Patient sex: M
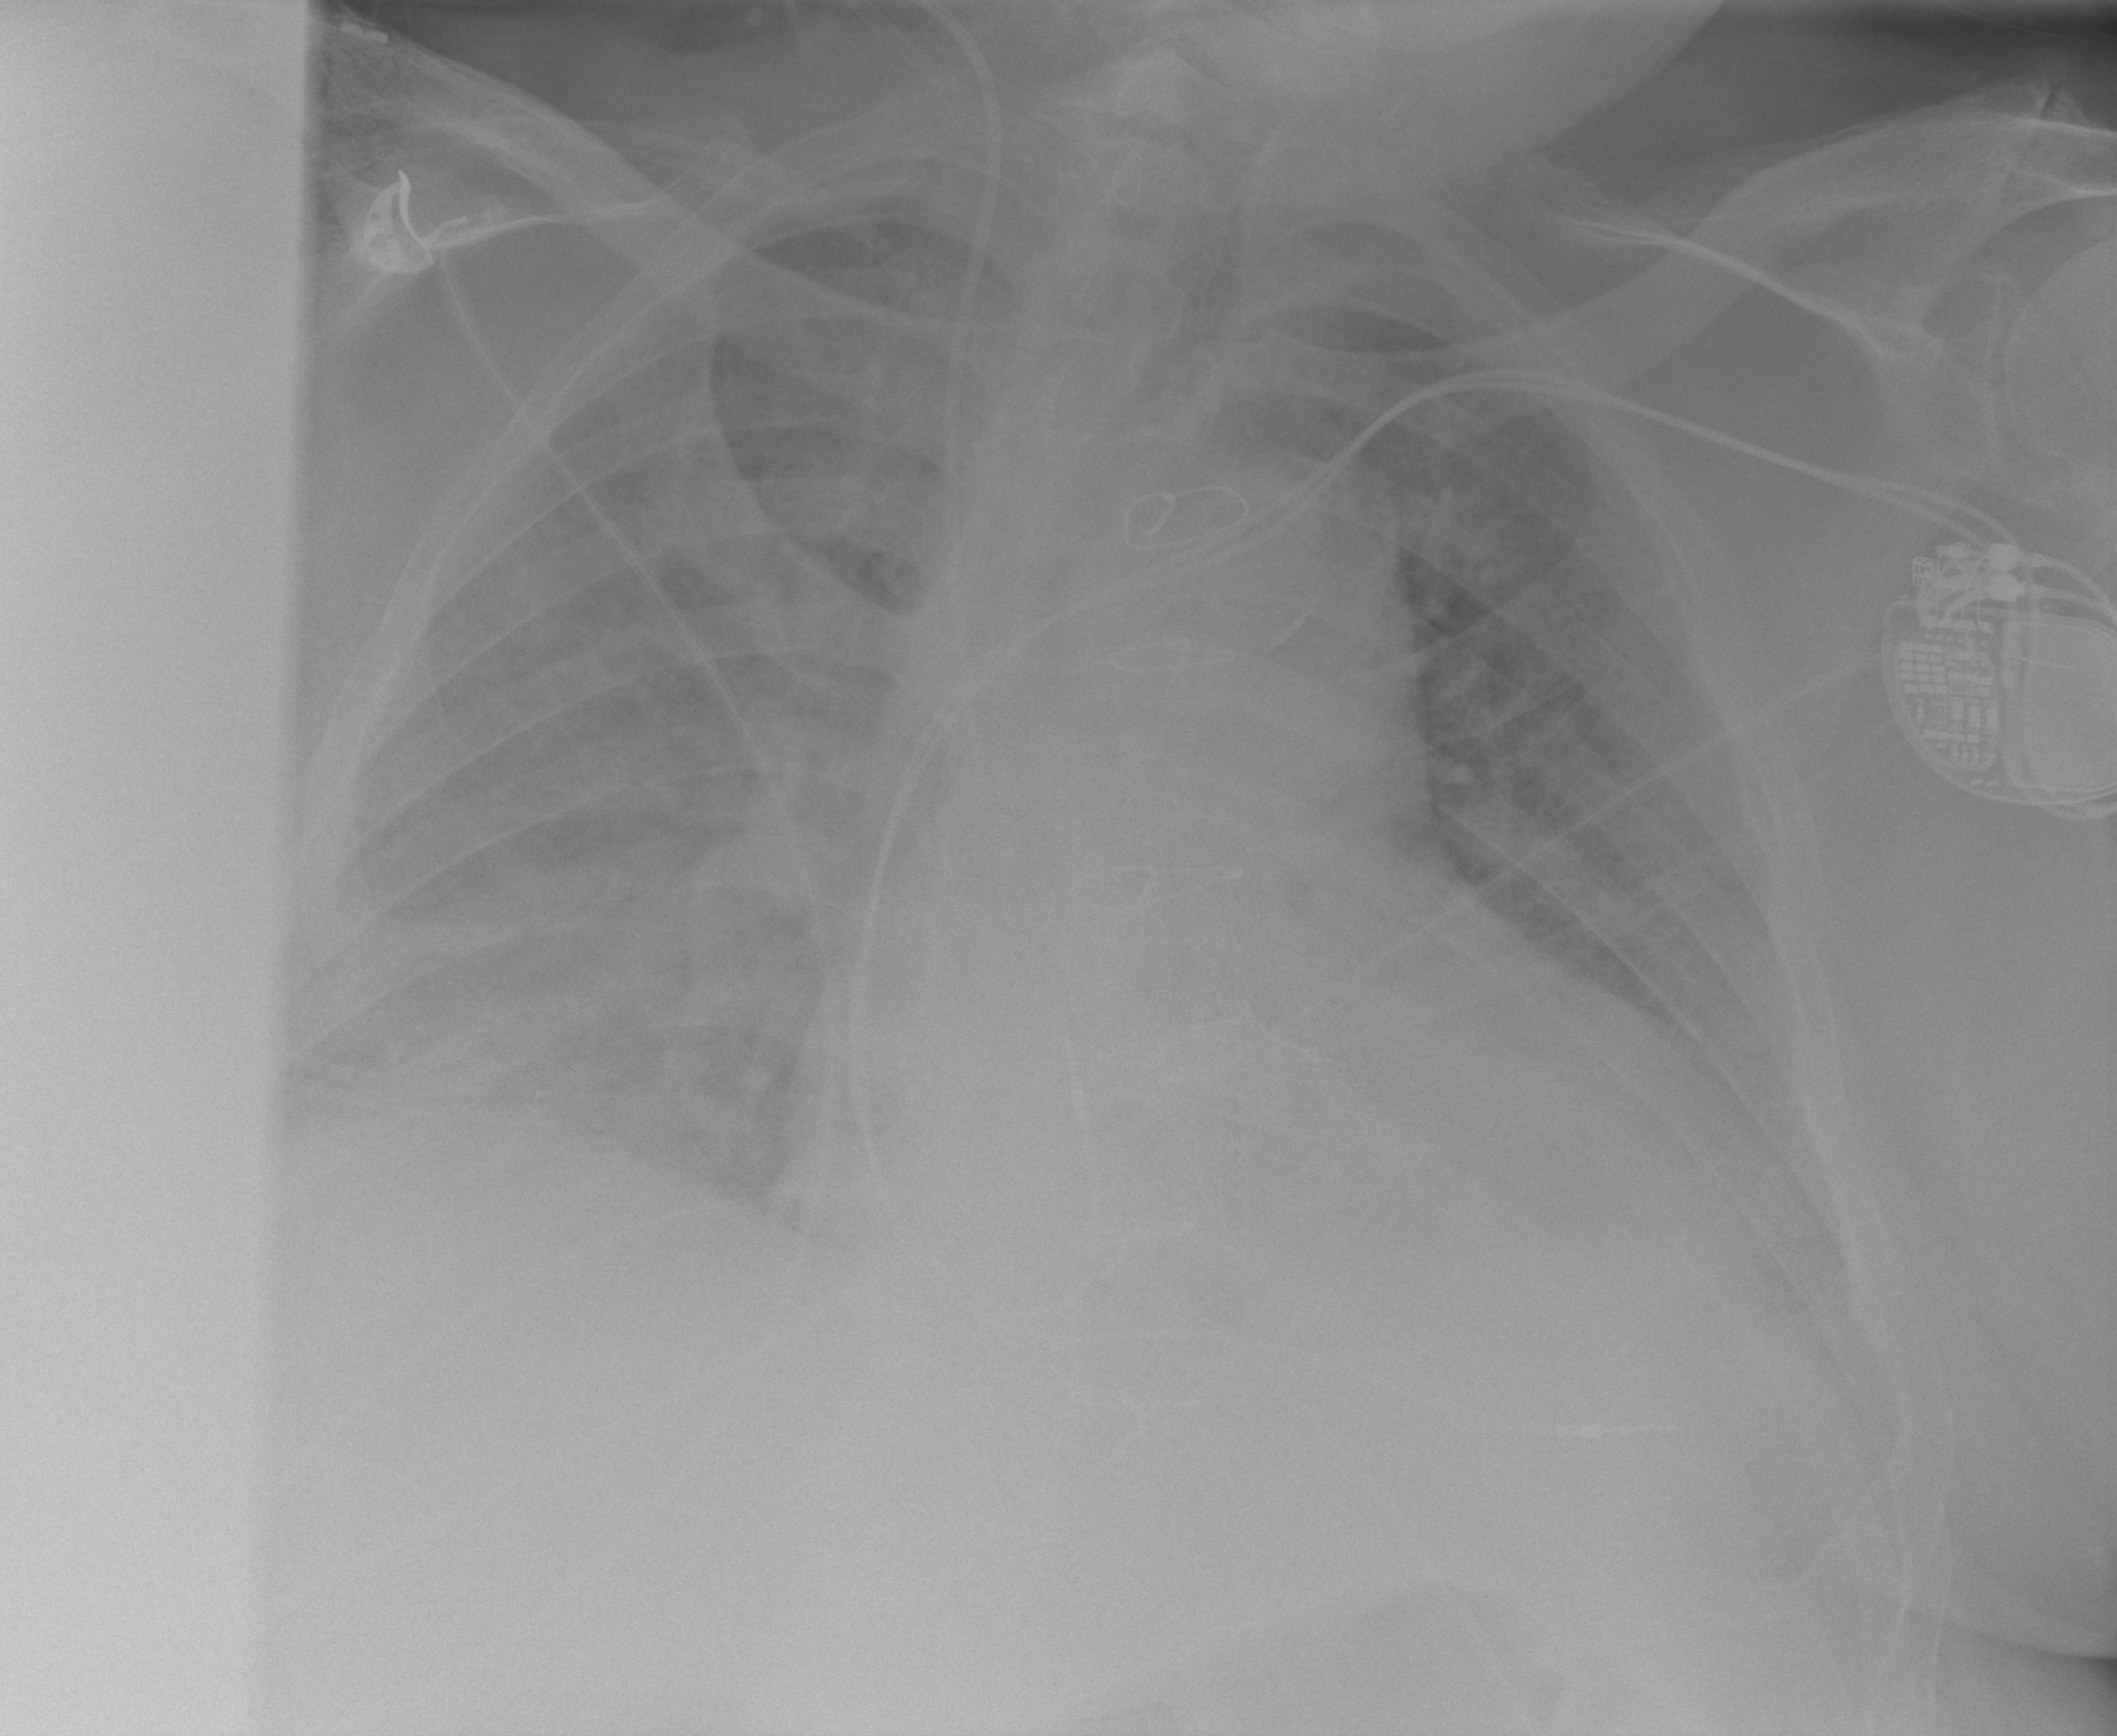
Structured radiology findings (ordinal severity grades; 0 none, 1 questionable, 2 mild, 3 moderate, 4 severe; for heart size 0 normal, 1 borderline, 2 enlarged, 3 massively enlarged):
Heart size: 2
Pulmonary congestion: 2
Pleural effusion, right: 3
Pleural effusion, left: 2
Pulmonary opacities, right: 2
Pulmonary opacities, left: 2
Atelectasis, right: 3
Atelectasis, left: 2